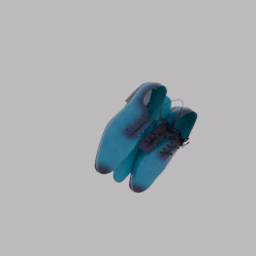
Label: people